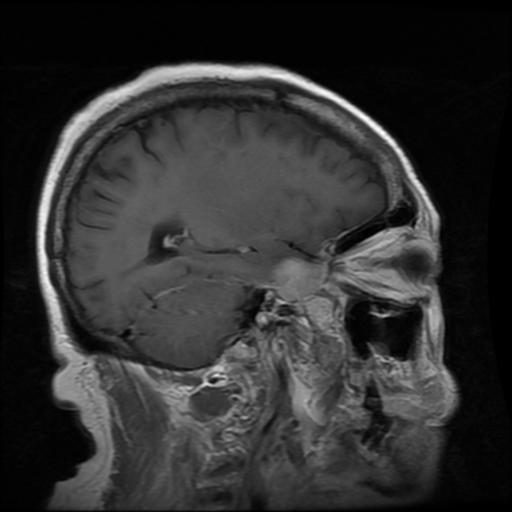
Label: meningioma